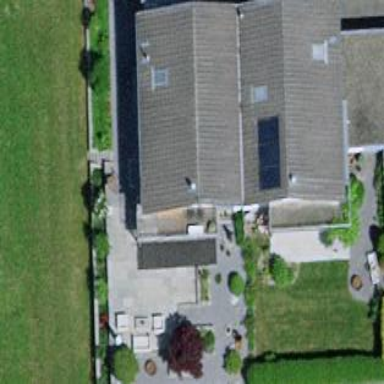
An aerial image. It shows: Terrace building.